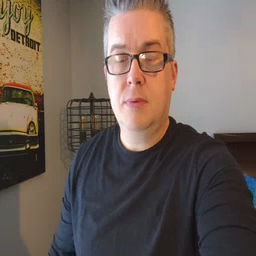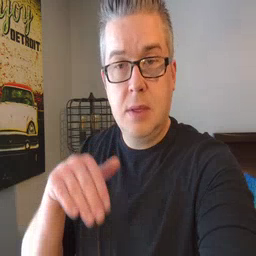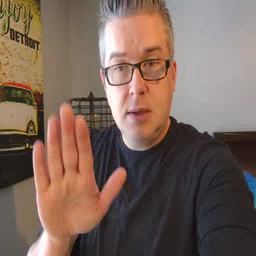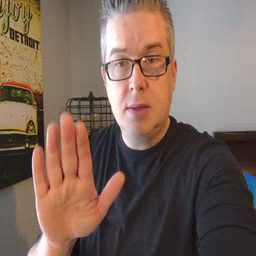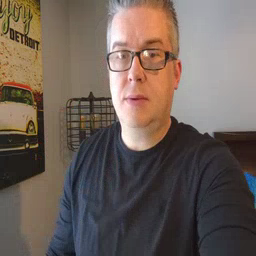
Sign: into